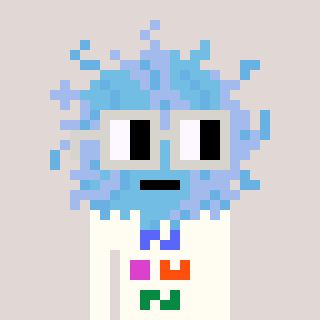
a pixel art character with square light gray glasses, a lint-shaped head and a grayscale-colored body on a warm background